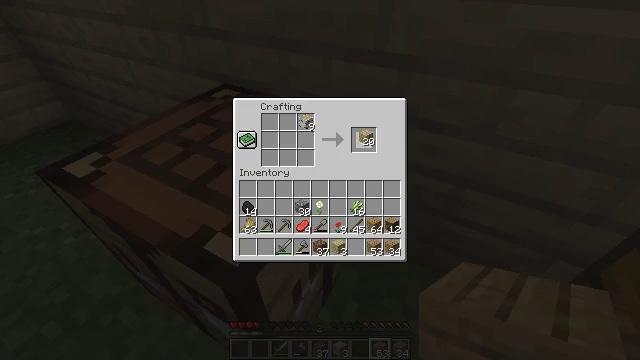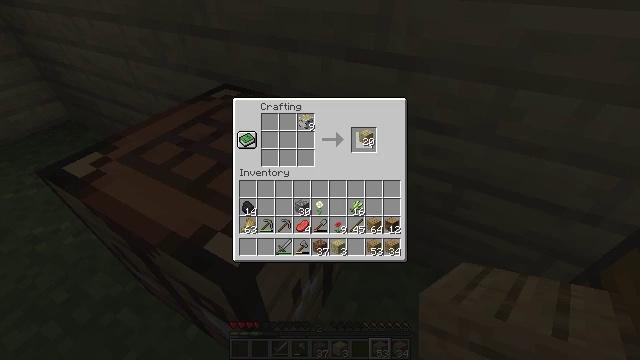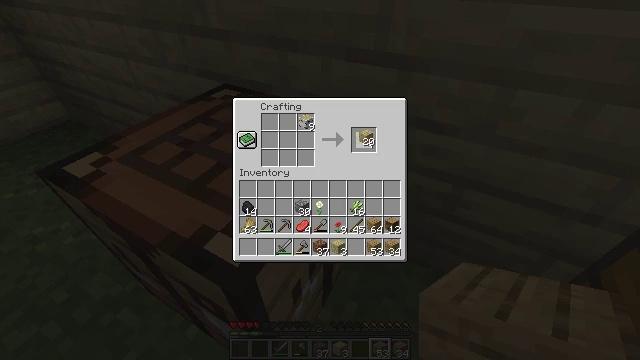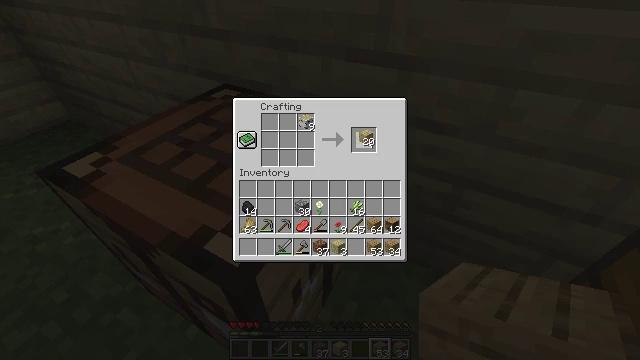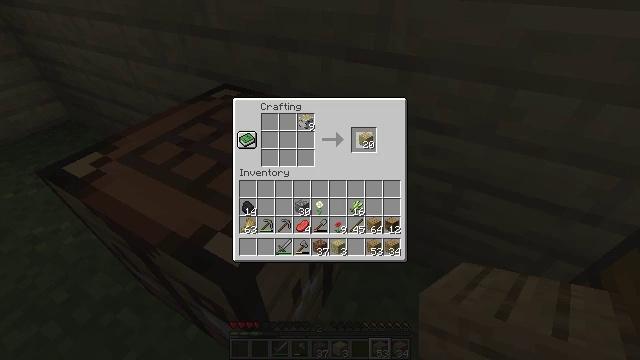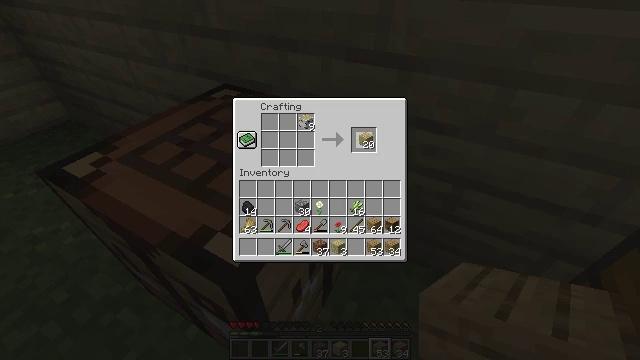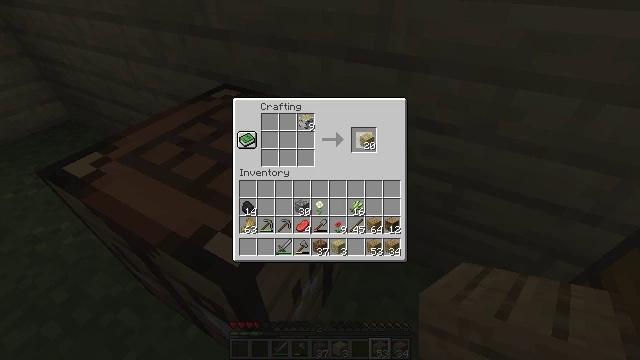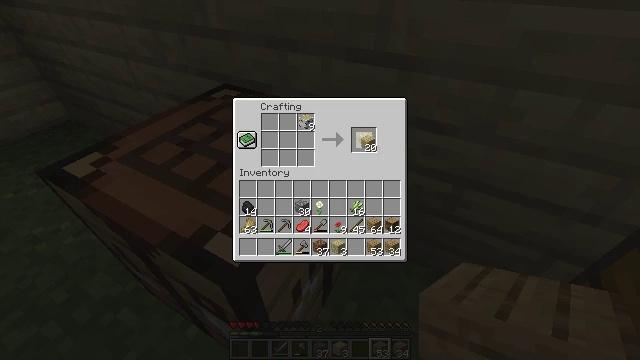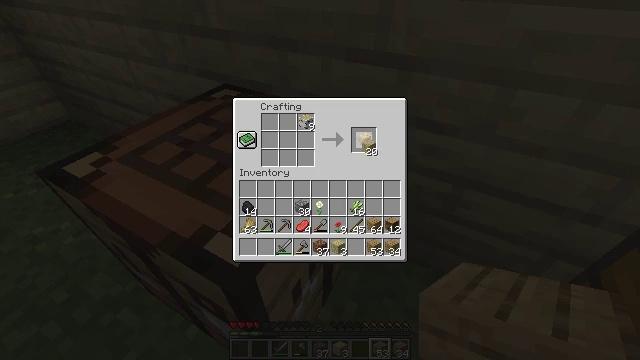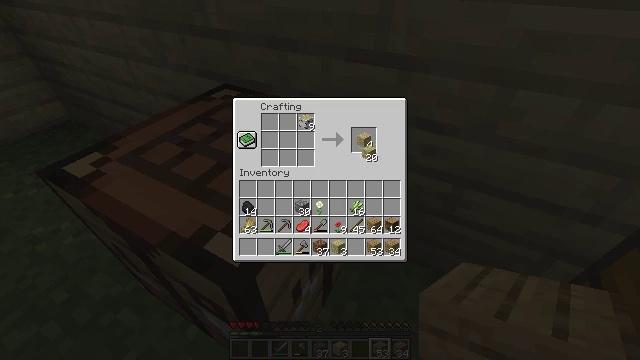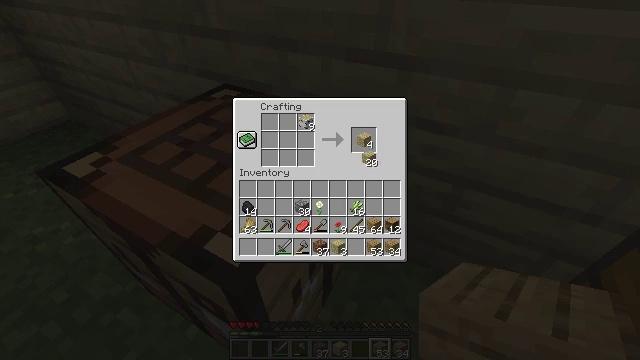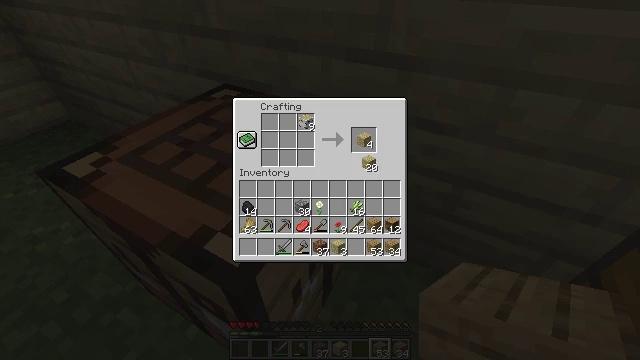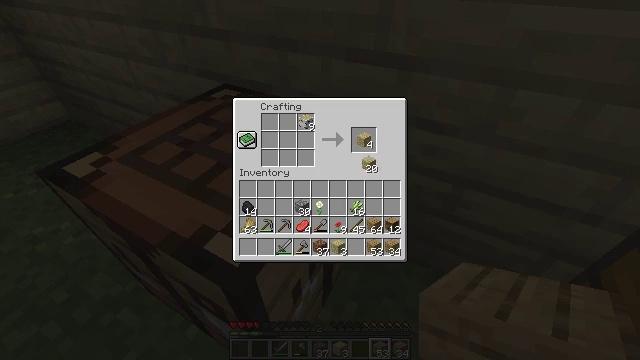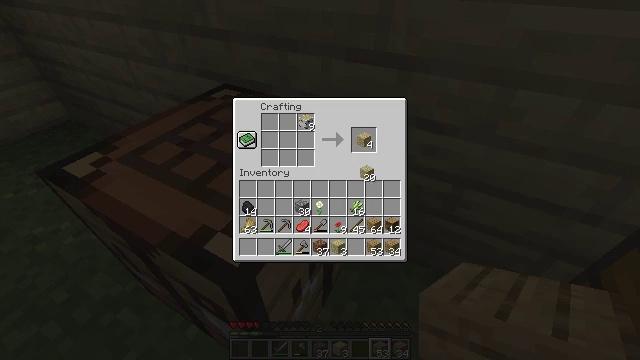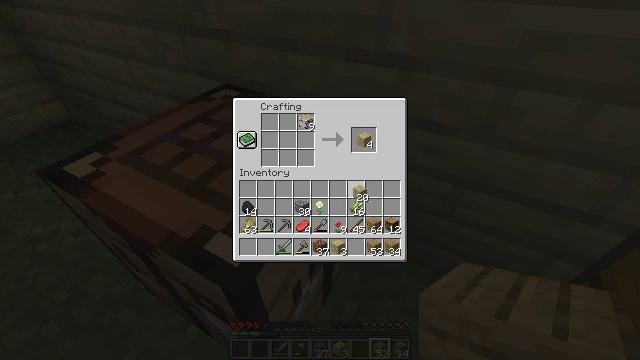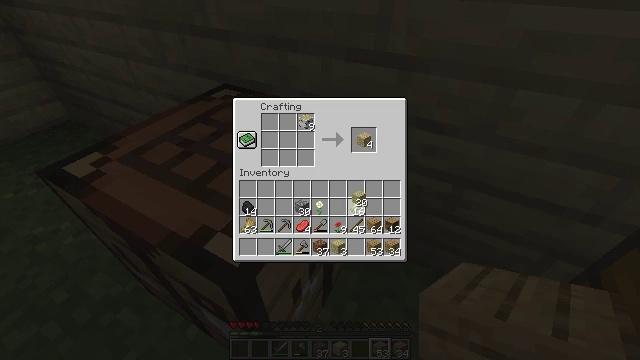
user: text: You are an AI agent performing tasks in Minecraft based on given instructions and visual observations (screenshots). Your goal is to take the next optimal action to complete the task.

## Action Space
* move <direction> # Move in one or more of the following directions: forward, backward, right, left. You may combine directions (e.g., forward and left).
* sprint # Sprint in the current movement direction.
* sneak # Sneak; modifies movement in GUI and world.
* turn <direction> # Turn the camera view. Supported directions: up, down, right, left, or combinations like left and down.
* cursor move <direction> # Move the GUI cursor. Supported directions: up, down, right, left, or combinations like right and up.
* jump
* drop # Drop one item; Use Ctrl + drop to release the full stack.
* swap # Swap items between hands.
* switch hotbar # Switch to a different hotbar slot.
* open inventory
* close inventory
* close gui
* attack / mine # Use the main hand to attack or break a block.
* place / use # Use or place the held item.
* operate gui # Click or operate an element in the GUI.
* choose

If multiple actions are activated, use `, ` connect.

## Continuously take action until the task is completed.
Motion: motion action
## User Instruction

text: Transform birch planks into a birch door on the crafting table.
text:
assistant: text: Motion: open gui
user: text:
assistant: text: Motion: no_op
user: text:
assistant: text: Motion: no_op
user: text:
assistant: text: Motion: no_op
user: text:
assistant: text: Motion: no_op
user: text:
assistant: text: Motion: no_op
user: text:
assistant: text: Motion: no_op
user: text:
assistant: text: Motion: no_op
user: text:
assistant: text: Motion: no_op
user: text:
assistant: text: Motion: no_op
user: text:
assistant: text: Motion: no_op
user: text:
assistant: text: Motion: no_op
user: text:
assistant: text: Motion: cursor move down
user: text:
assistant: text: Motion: cursor move left and down
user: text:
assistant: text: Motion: no_op
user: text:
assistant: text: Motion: cursor move down
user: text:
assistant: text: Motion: no_op
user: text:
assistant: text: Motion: cursor move left and down
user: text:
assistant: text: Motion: no_op
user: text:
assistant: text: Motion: no_op
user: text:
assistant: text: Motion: no_op
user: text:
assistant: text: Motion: no_op
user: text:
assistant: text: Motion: no_op
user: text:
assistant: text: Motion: no_op
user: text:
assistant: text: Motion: no_op
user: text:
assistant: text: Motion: operate gui
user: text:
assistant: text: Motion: operate gui
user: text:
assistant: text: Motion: operate gui
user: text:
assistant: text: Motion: no_op
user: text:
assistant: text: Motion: no_op